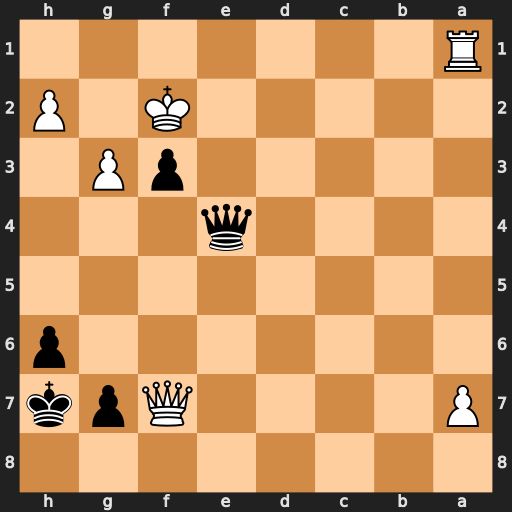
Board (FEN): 8/P4Qpk/7p/8/4q3/5pP1/5K1P/R7
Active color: b
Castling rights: -
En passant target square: -
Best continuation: Qe2+ Kg1 Qg2#